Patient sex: M
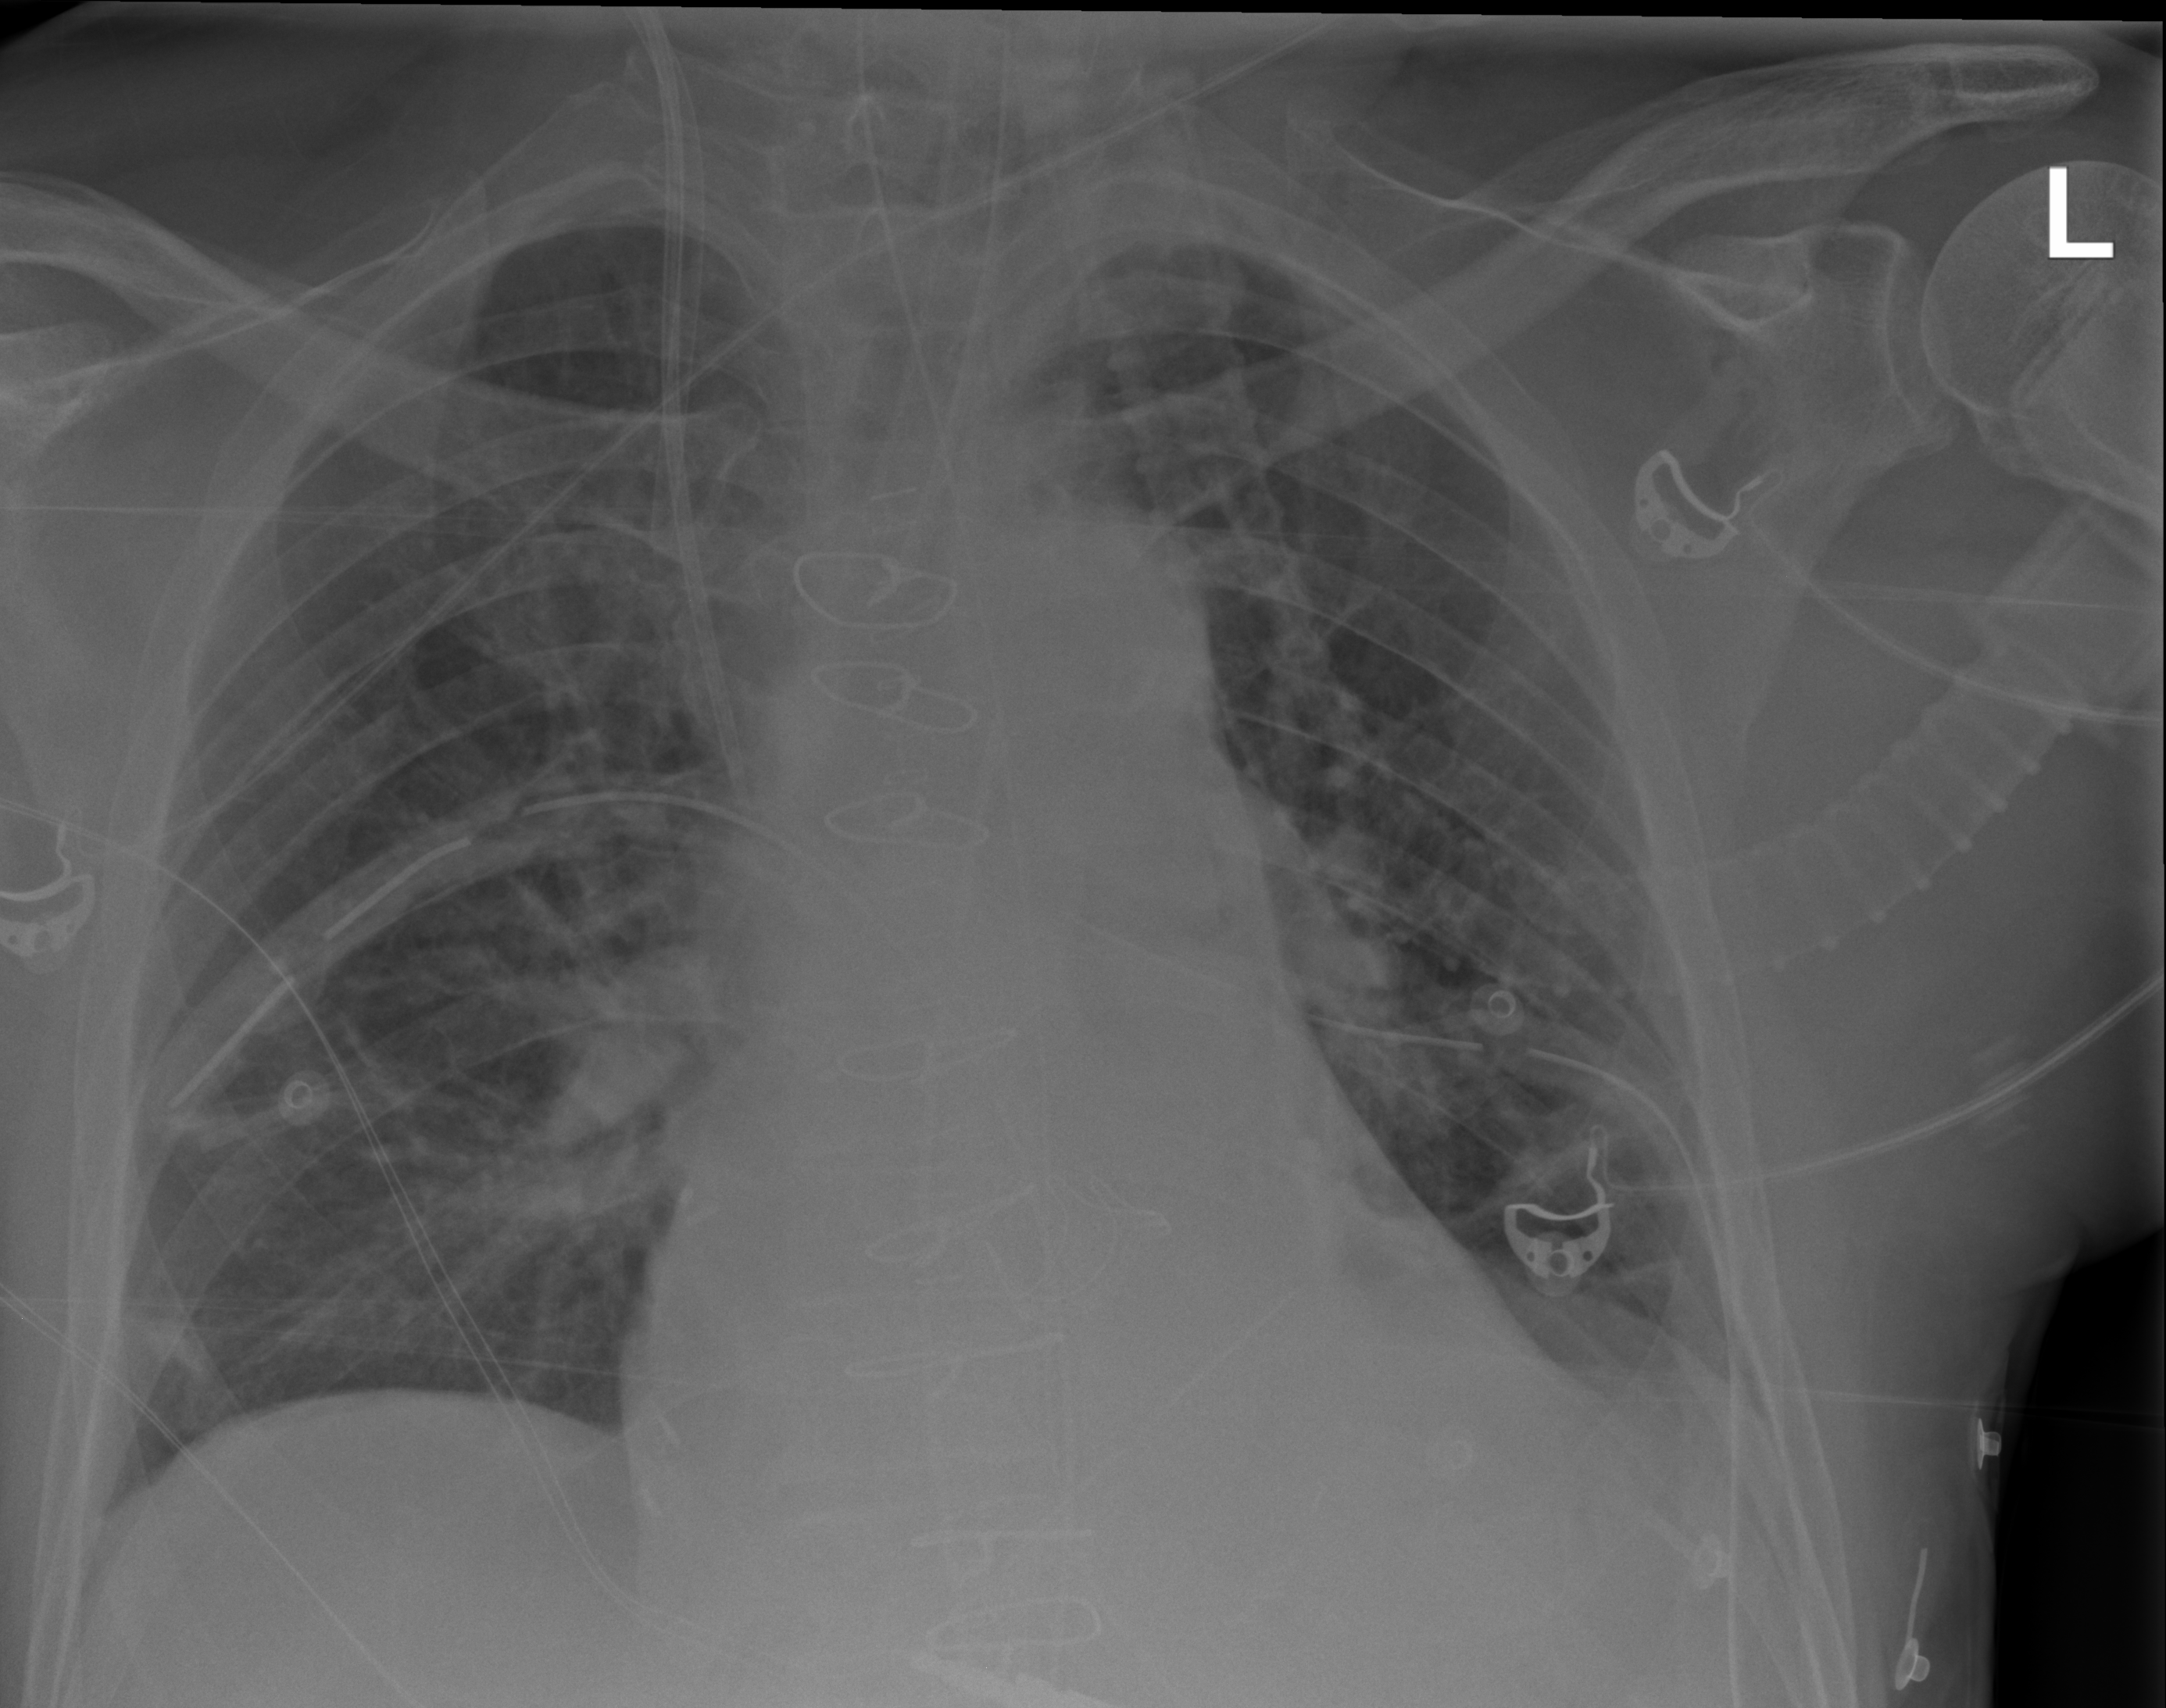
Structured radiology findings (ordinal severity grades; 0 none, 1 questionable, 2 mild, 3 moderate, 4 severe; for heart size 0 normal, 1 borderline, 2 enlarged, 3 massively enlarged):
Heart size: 1
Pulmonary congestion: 2
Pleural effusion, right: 0
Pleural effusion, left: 2
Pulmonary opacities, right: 1
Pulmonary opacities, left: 1
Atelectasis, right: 2
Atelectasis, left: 2